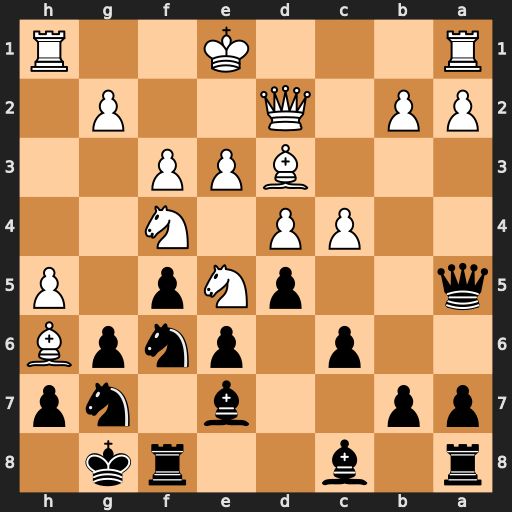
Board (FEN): r1b2rk1/pp2b1np/2p1pnpB/q2pNp1P/2PP1N2/3BPP2/PP1Q2P1/R3K2R
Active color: b
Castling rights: KQ
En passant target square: -
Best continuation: Bb4 Ke2 Bxd2